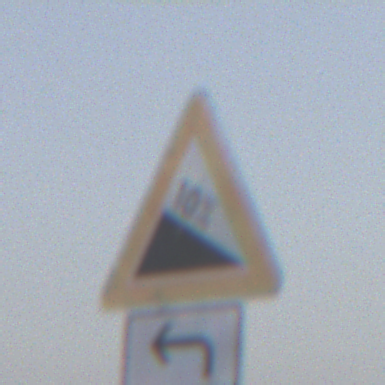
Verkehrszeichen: Gefaelle10
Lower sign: RichtungsangabeDurchPfeile2
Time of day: SunriseSunset
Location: Outdoor (Suburban)
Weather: Clear
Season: NotSpecified
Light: Natural